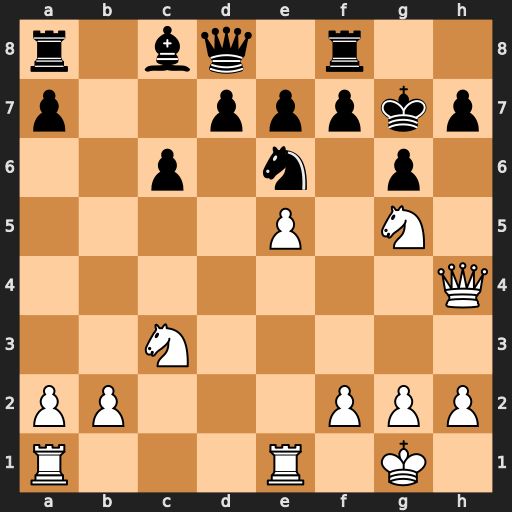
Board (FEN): r1bq1r2/p2pppkp/2p1n1p1/4P1N1/7Q/2N5/PP3PPP/R3R1K1
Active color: w
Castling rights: -
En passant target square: -
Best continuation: Qxh7#